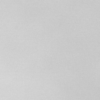
Label: dusty